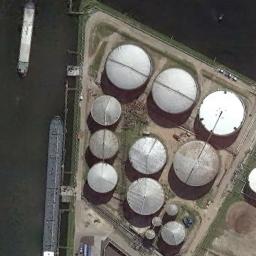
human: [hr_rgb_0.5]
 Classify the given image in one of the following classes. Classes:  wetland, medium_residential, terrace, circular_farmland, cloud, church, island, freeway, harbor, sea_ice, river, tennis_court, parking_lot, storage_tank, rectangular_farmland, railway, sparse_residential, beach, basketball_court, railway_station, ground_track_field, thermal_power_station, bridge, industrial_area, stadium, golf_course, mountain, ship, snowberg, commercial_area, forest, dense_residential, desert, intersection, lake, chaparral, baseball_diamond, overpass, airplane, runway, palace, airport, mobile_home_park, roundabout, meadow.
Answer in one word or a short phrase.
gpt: storage_tank